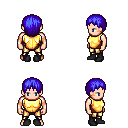
a pixel art fantasy rpg character, male body template, human, light skin, gold chest armor, gold greaves, blue plain hairstyle, black shoes, four views (front, back, left, right), 2x2 character sprite sheet, small pixel art, hard edges, no anti-aliasing